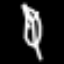
Label: leaf